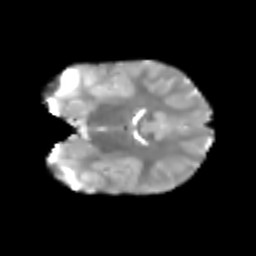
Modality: T2w
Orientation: coronal
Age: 6
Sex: female
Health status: healthy